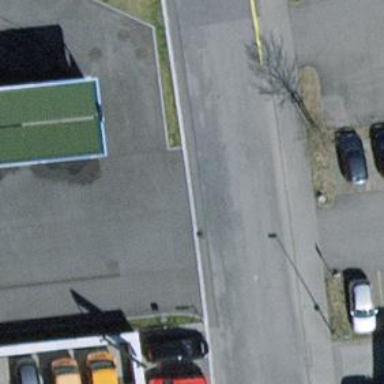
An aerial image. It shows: Parking aisle designated as service road.